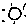
Label: sun